Question: Working on my Rails app and I'm trying to get my posts to be 3 a row like this. (This only happens if I comment-out box-sizing, -moz and -webkit; but I'm left with a horizontal scroll bar with my side nav overlapping my posts image)
But for some reason it's 2 row with extra white space <URL>
When I'm in fullscreen it works...When I'm not in fullscreen mode <URL>
Are my breakpoints wrong or would it have something to do with box-sizing: border-box?
'''
/* Main */
.main{
width: 100%;
height: 100%;
padding-left: 300px;
-moz-box-sizing: border-box;
-webkit-box-sizing: border-box;
box-sizing: border-box;
position: relative;
z-index: 55;
background: #f6f6f6;
clear: both;}
/* Home/portfolio */
.main .work{
display: block;
//width: 33.33%;
height: auto;
float: left;
position: relative;
overflow: hidden;}
.main .work .media{
width: 100%;
vertical-align: middle;}
.main .work .caption{
//position: absolute;
display: block;
width: 100%;
height: 100%;
top: 0;
left: 0;
background: #ffffff;
opacity: 0;}
.main .work a:hover .caption{
opacity: 1;}
.work .caption .work_title{
display: block;
width: 100%;
position: absolute;
text-align: center;
top: 50%;
margin-top: -40px;}
.main .work .caption h1{
position: relative;
display: inline-block;
max-width: 90%;
padding: 20px 0;
z-index: 77;
color: #454545;
font-family: "raleway-regular", arial;
font-size: 16px;
letter-spacing: .5px;
border-bottom: 1px solid #bfbbbb;
border-top: 1px solid #bfbbbb;}
img.post {
width: 372px;
height: 380px;}
'''
'''
@media (max-width:1099px){
header{
display: block;
width: 100%;
min-height: 100px;
padding: 0;
position: relative;
}
header .logo{
margin: 40px 0 0 30px;
float: left;
}
header .footer{
display: none;
}
header #menu_icon,
header .close_menu{
float: right;
margin: 30px 30px 0 0;
}
header nav{
width: 100%;
position: absolute;
top: 100px;
left: 0;
z-index: 9999;
}
header nav ul{
list-style: none;
display: none;
position: relative;
}
header nav ul li a{
display: block;
width: 100%;
padding: 30px 0;
text-align: center;
color: #454545;
font-family: "raleway-regular", arial;
font-size: 14px;
text-decoration: none;
border-top: 1px solid #f7f5f5;
background: #fff;
}
header nav ul li a:active{
background: #f7f5f5;
}
#menu_icon,
.close_menu,
.show_menu{
display: block;
}
.show_menu{
display: block;
}
.main .work{
width: 50%;
}
.main{
width: 100%;
position: relative;
padding-left: 0;
}
#map{
margin: 0!important;
}}
@media (max-width:550px){
.main .work{
width: 100%;
}}
'''
Thank you for any help that you're abe to give me!
'''
<%= render "partials/header" %>
<section class="main clearfix">
<div class="work">
<a href="">
<img src="" class="media" alt=""/>
<h1 class="current-category"><%= params[:category] %></h1>
<% if @posts.count == 0 %>
<h1>There are no Post currently in this category</h1>
<% else %>
<% @posts.each do |post| %>
<a href="/posts/<%= post.id %>">
<%= image_tag post.post_img.url(:post_index), class: "post" %>
</a>
<% end %>
<% end %>
<div class="caption">
<div class="work_title">
</div>
</div>
</a>
'''
'''
<header>
<div class="logo">
<a href="index.html"><img src="img/logo.png" title="" alt=""/></a>
</div><!-- end logo -->
<div id="menu_icon"></div>
<nav>
<ul>
<li><a href="index.html" class="selected">Home</a></li>
<li><a href="#"><%= link_to "Add Post", new_post_path %></a></li>
</ul>
</nav><!-- end navigation menu -->
</header>
'''
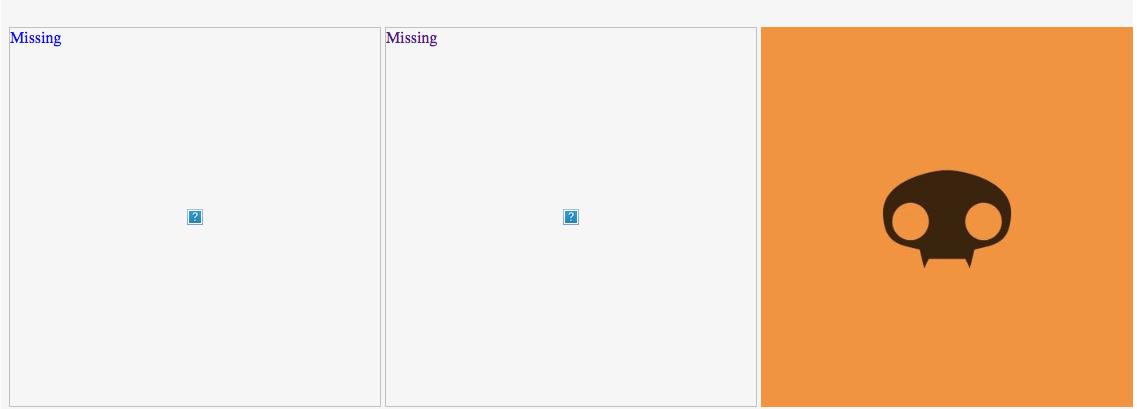
Answer: The way to resolve this is to make sure you're not using 'relative' or 'absolute' positioning - you'd be best keeping your 'img' elements as <URL>:
'''
.portfolio { display: block }
.portfolio img {
display: inline-block;
padding: 0;
margin: 0 0 0 -3px;
}
'''
'''
<div class="portfolio">
<a href="/"><img src="http://placehold.it/200" /></a>
<a href="/"><img src="http://placehold.it/200" /></a>
<a href="/"><img src="http://placehold.it/200" /></a>
</div>
'''
One of the issues with this is that 'inline-block' is treated as 'inline', and has some automatic 'margin' applied to the elements. You get rid of it by <URL>.
'box-sizing' simply defines the size of the element. You'll still get alignment issues regardless of how the element's size is calculated.
---
Your code is pretty haphazard, why are you calling '<a href="">' and then embedding link inside it?
I'd do the following:
'''
<%= render "partials/header" %>
<section class="main clearfix">
<div class="work">
<h1 class="current-category"><%= params[:category] %></h1>
<% if @posts.count == 0 %>
<h1>There are no Post currently in this category</h1>
<% else %>
<% @posts.each do |post| %>
<%= link_to post do >
<%= image_tag post.post_img.url(:post_index), class: "post" %>
<% end %>
<% end %>
<% end %>
</div>
.main .work a.post img {
display: inline-block
margin: 0 0 0 -3px;
}
'''